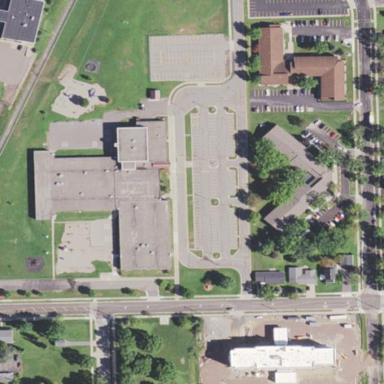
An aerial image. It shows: School.